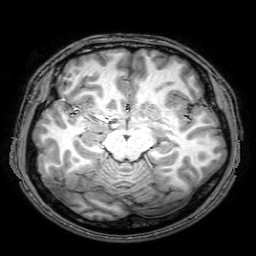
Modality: T1w
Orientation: axial
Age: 20
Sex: male
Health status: ill
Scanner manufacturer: philips
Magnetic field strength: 3 T
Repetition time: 8.184 s
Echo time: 3.746 s